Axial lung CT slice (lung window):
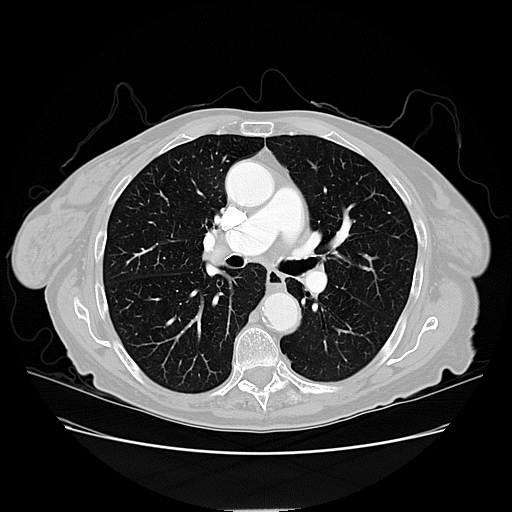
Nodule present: no